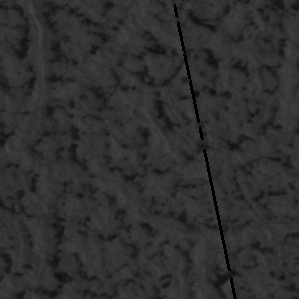
Label: frost